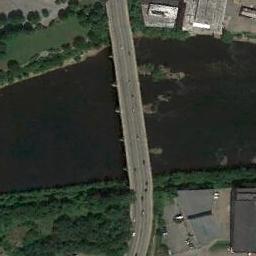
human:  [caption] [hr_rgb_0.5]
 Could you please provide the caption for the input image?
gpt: The water under the bridge is green .

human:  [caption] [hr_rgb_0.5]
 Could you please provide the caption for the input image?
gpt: There is a bridge over the river between some buildings and plants .

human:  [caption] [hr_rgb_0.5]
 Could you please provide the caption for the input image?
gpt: A bridge connects the land on both sides of the deep blue river, With many buildings and large green spaces on the land .

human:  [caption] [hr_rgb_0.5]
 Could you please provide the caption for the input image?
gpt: Many trees are around the bridge .

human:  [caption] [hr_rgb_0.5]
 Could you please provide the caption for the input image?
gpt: A bridge built on a dark green river and dense green plants on both sides of the river .